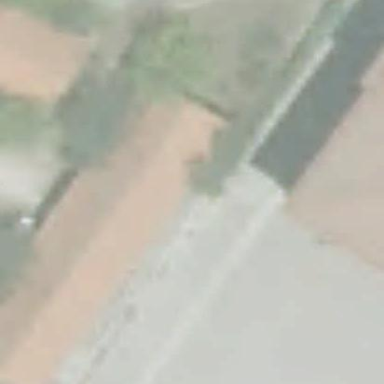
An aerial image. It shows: Warehouse.